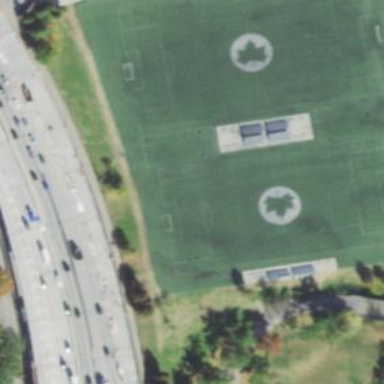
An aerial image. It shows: Soccer pitch for leisure land activities.